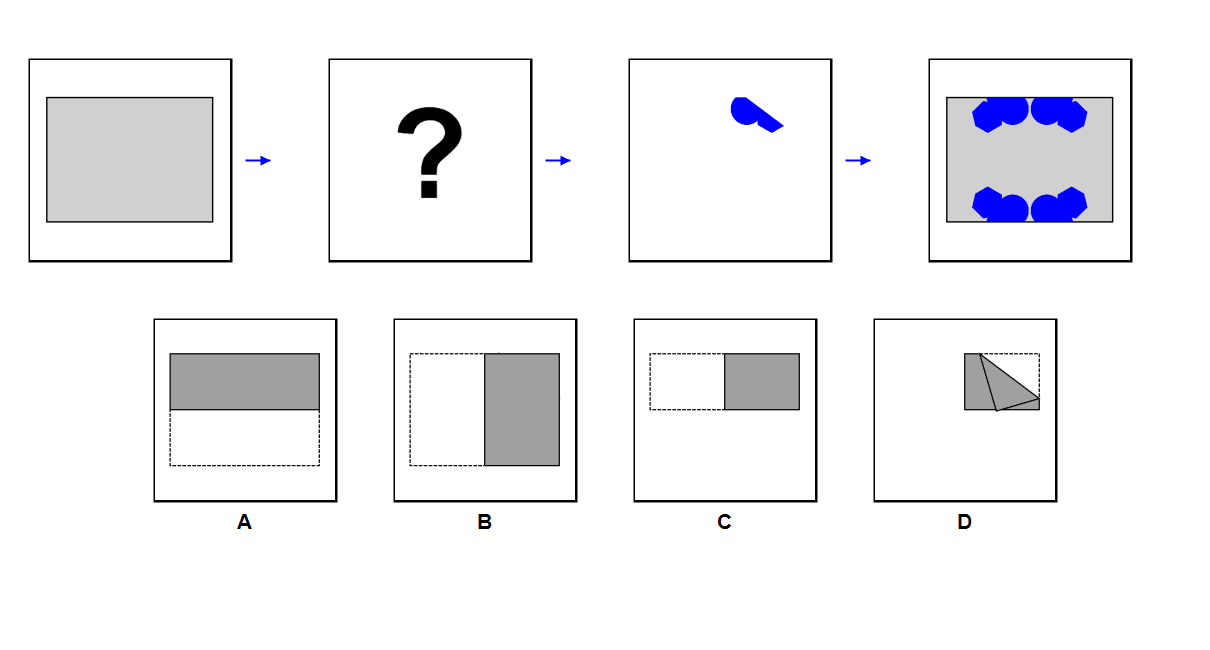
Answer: B